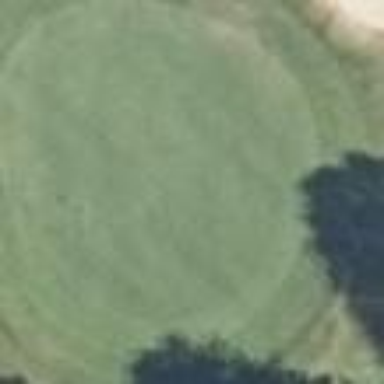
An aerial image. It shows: Golf green.